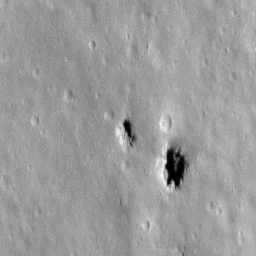
Pit: Stevinus 14b
Host crater: Stevinus
Host type: impact_melt
Lunar coordinates: latitude -32.164, longitude 54.712